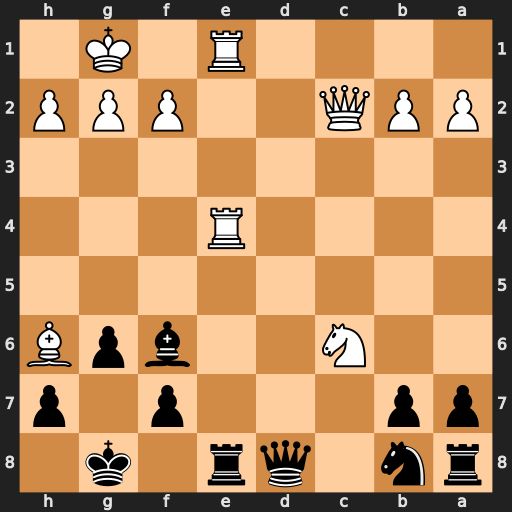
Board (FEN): rn1qr1k1/pp3p1p/2N2bpB/8/4R3/8/PPQ2PPP/4R1K1
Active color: b
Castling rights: -
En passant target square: -
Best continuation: Rxe4 Qxe4 Nxc6